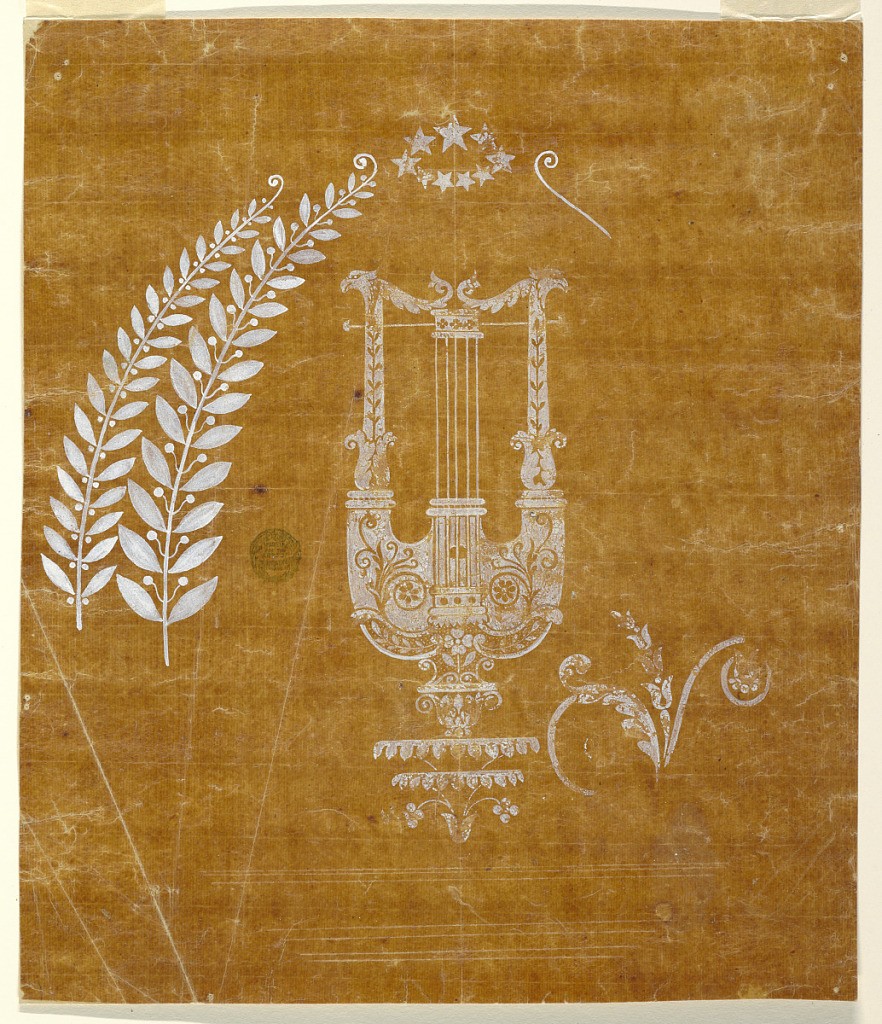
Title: Design for a Woven Fabric of the "Fabrique de St. Ruf"
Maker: Fabrique de Saint Ruf, Lyon, France
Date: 1805–1815
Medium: Brush and white gouache, incised lines on glazed tracing paper
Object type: Drawing
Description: A lyre stands upon a much damaged floral base in an ovoid formed by pairs of laural boughs, parts of which are shown. A star crown is in the top center.